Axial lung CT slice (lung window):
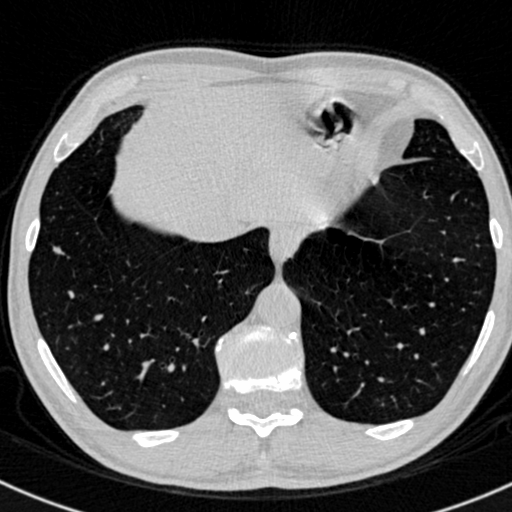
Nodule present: yes
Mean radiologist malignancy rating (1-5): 2